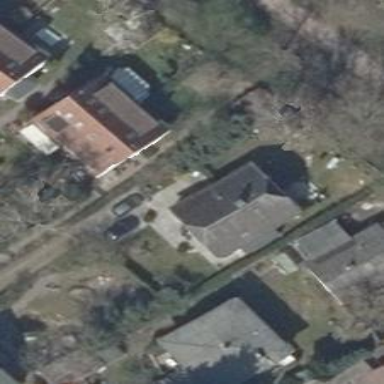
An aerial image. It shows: Detached building.